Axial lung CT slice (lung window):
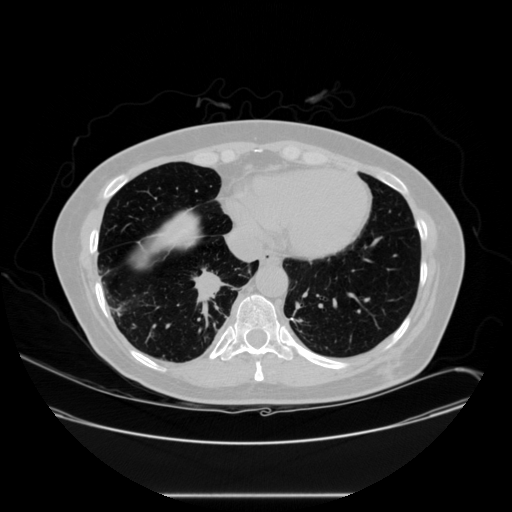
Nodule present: yes
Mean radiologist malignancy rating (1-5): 5